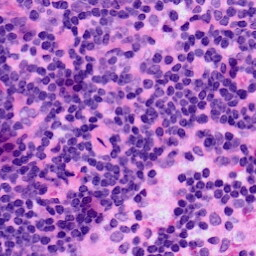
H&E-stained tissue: LymphNode